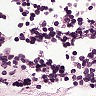
Metastatic tissue present: no